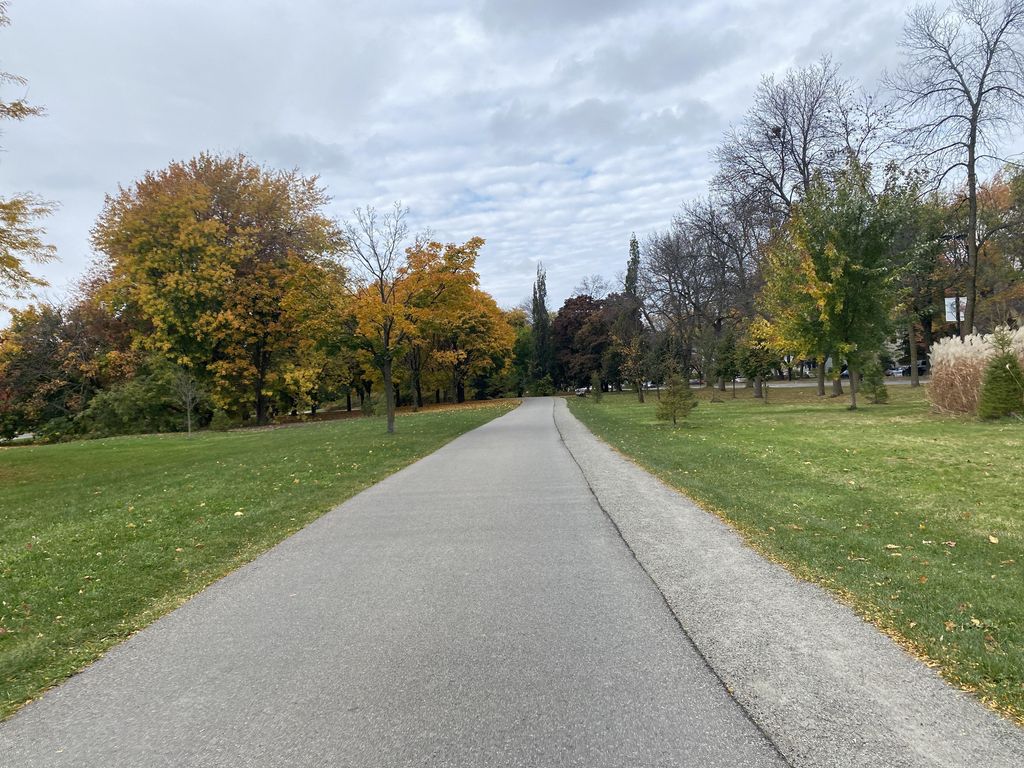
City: montreal